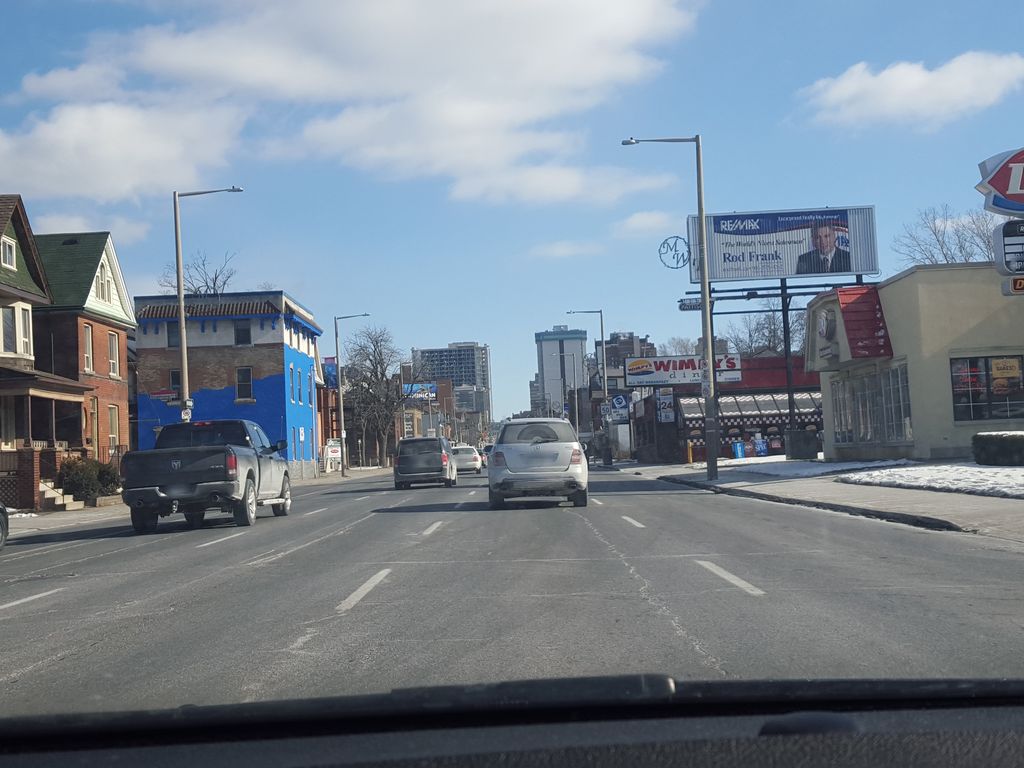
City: hamilton